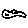
Label: cloud